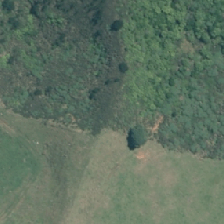
Land cover: grose_broom